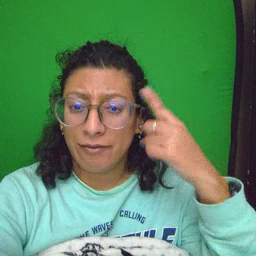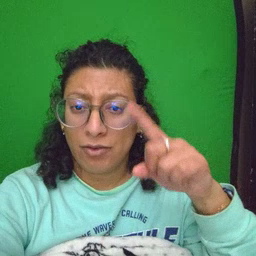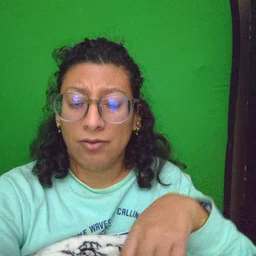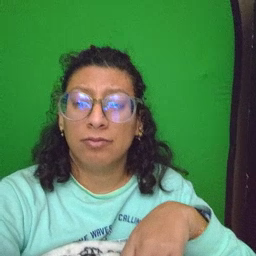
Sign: for